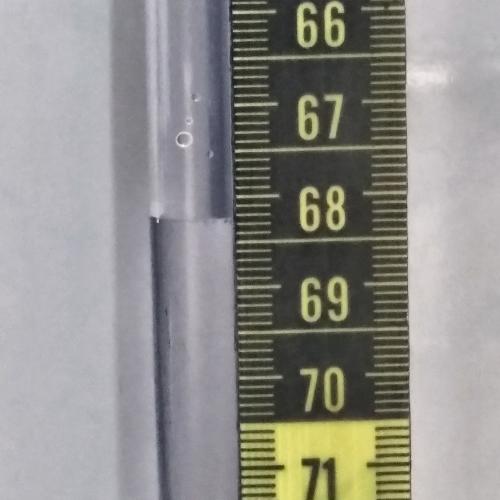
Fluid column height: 68.2 cm